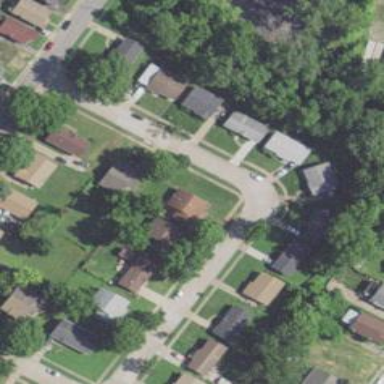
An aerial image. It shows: Residential road.